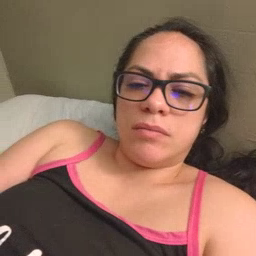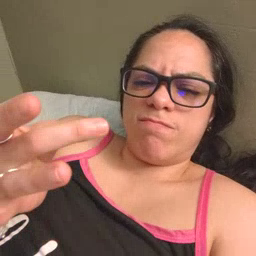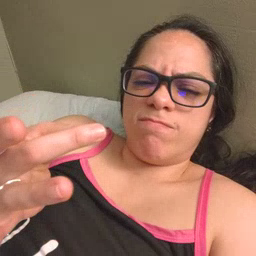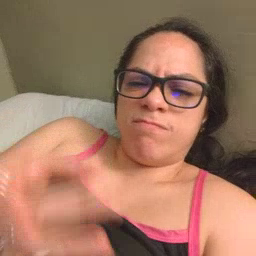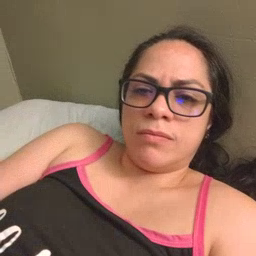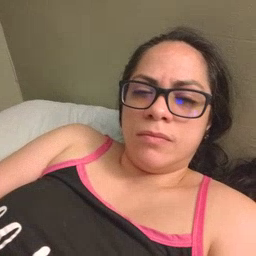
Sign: sticky